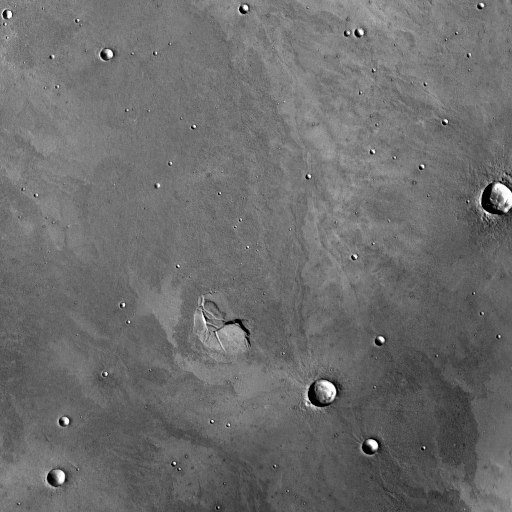
Crater classes present: Background, Other, Layered